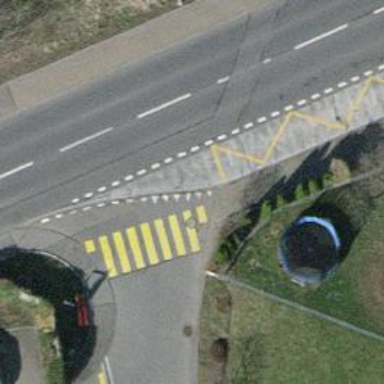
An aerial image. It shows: Marked crossing on the road.